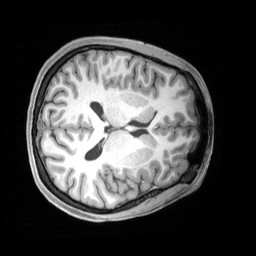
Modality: T1w
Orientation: axial
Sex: female
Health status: ill
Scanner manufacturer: siemens
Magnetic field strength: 3 T
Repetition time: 2.4 s
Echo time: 0.00201 s